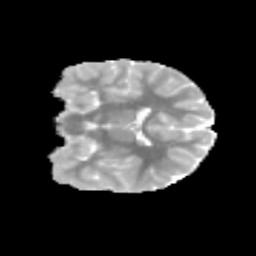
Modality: MD
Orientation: coronal
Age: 9
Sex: male
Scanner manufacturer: siemens
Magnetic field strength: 3 T
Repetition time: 3.8 s
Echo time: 0.07 s